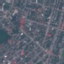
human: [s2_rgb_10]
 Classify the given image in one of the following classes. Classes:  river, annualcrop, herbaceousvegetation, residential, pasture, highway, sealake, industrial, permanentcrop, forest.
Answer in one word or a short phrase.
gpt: Residential